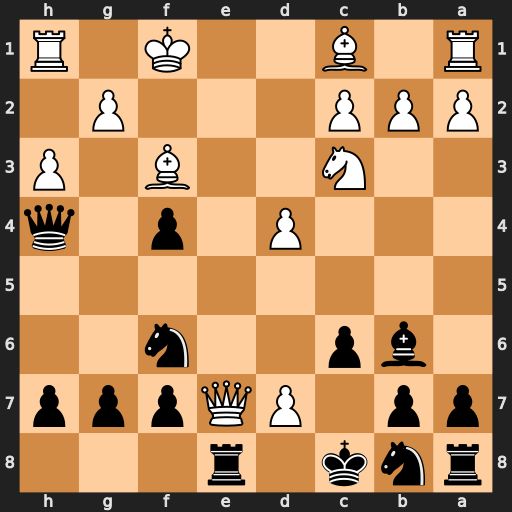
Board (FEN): rnk1r3/pp1PQppp/1bp2n2/8/3P1p1q/2N2B1P/PPP3P1/R1B2K1R
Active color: b
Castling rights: -
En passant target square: -
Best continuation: Nbxd7 Qxe8+ Nxe8